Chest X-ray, PA view. Patient: 52 years old, sex M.
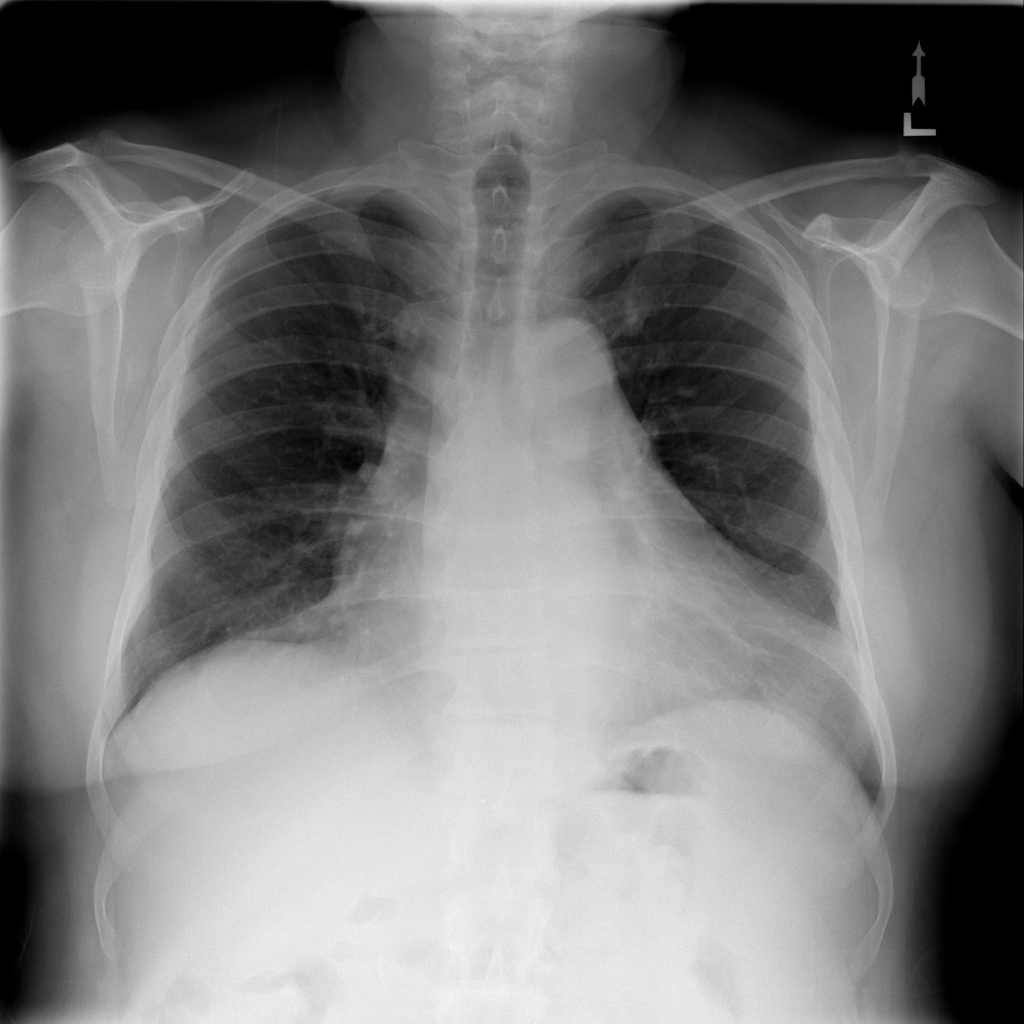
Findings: No Finding